В электронно-лучевой трубке луч, выходящий из электронной пушки, можно отклонить, пропустив его через электрическое поле небольшого плоского конденсатора. Если конденсатор не заряжен, то скорость и направление движения электронов постоянны, и они ударяются об экран с неизменной скоростью. Когда пластины конденсатора несут какой-то постоянный заряд, траектория электрона искривляется.
Увеличилась или уменьшилась при этом скорость, с которой электроны попадают на экран по сравнению с её начальным значением? Расстояния конденсатор-электронная пушка и конденсатор-экран много больше длины пластин конденсатора.
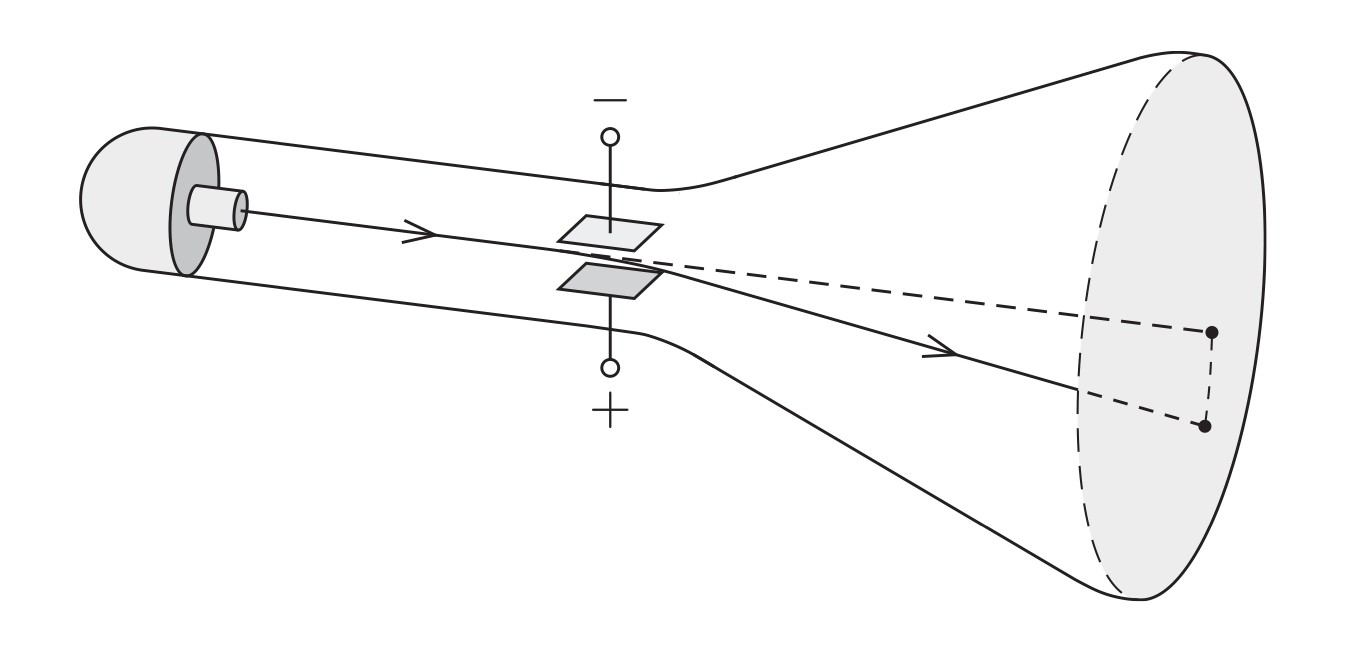
Ответ: Не изменилась.
Темы:
T, ★, Электромагнетизм, Движение в электрическом поле, Энергия, 200 задач